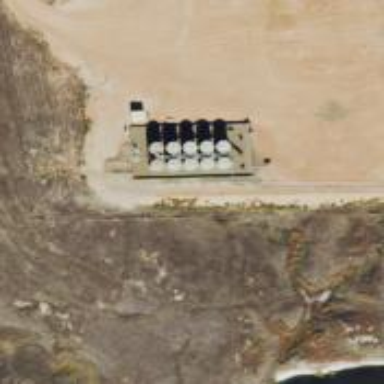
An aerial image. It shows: Storage tank with man-made structure.